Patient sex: M
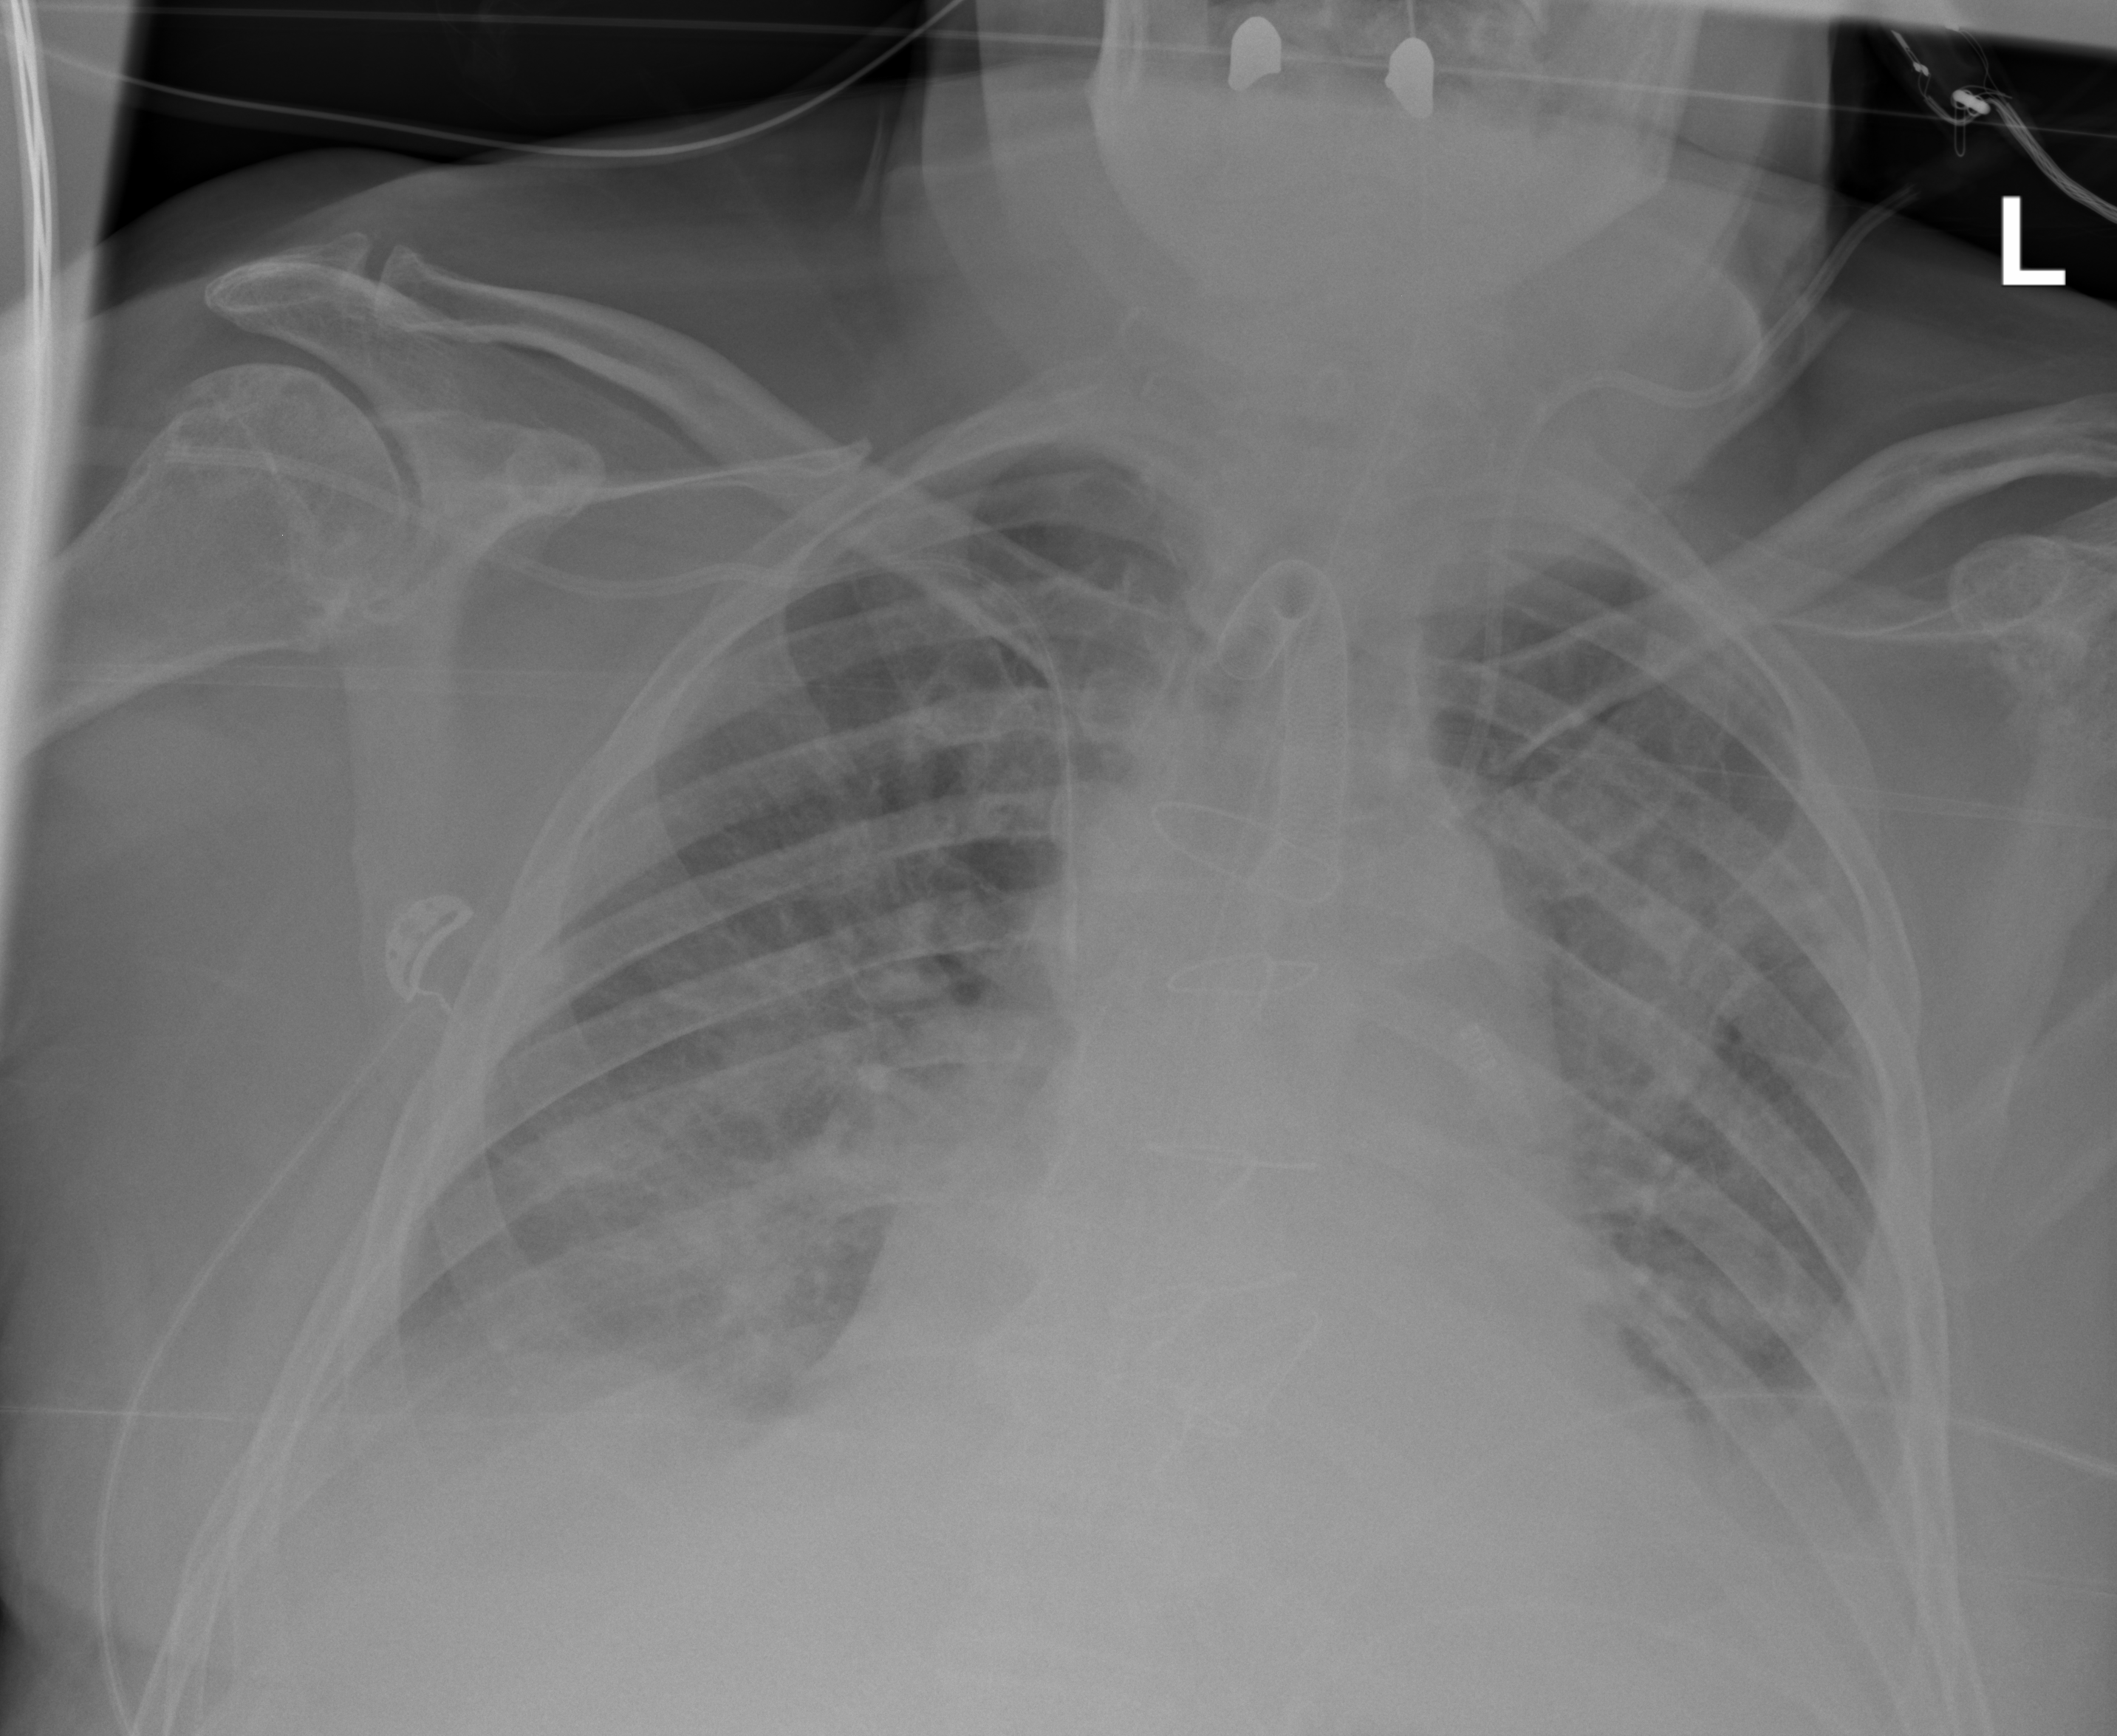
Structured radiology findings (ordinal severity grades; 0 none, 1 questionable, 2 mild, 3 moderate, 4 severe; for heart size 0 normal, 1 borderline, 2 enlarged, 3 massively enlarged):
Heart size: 2
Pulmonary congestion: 0
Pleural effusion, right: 2
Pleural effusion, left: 2
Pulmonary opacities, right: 1
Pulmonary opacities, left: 0
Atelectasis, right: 2
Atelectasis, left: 2